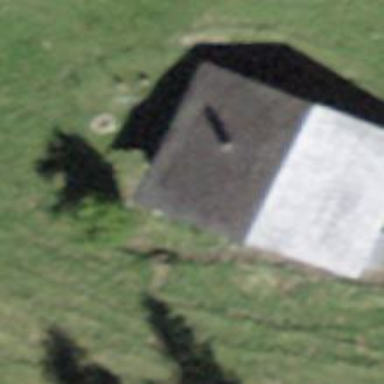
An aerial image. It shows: Cabin is depicted in the image.